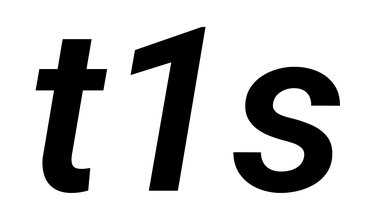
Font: Roboto-Italic_SemiBold_Italic